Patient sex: M
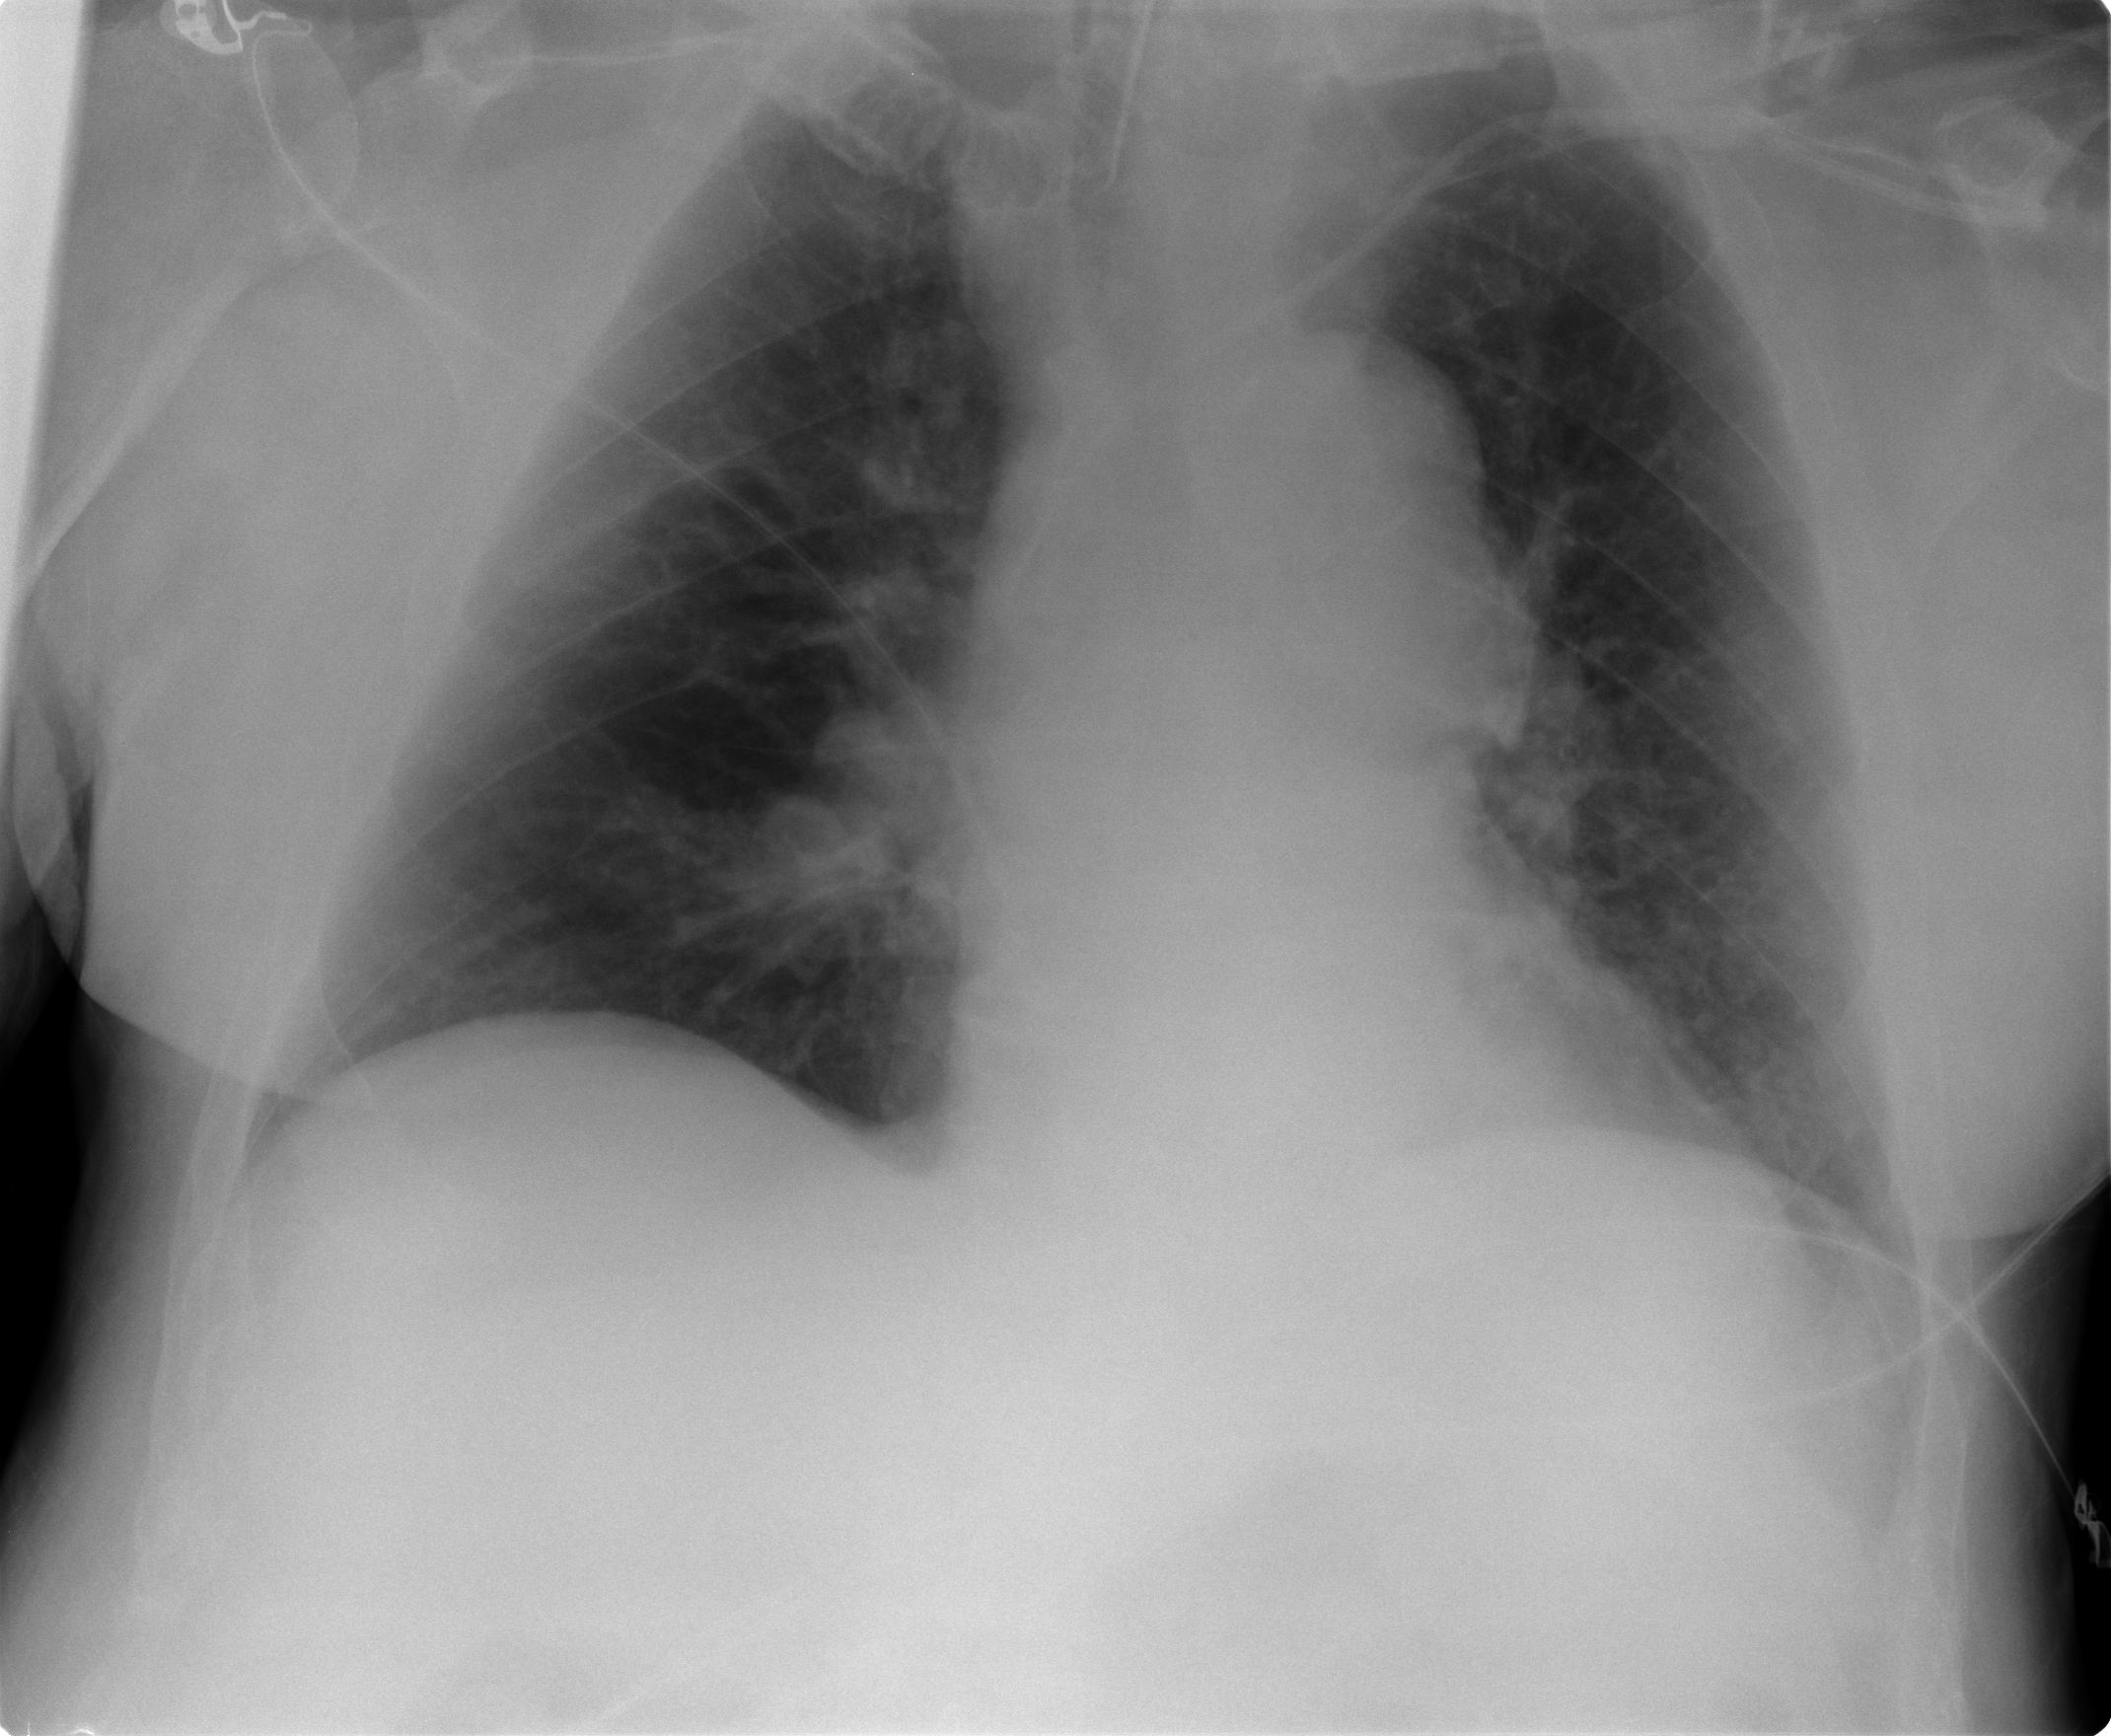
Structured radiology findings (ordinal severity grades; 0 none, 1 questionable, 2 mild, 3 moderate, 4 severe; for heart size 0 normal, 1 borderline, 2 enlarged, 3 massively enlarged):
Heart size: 2
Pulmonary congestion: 2
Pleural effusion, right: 0
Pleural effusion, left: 0
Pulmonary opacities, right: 0
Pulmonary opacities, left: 0
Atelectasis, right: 0
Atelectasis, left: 0